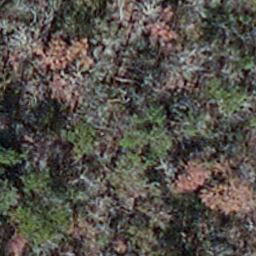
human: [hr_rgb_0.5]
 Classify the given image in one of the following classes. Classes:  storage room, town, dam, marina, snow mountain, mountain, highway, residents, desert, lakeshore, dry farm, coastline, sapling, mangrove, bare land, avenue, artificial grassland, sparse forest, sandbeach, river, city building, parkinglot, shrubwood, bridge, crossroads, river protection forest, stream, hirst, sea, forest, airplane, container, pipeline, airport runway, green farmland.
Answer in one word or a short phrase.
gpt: sapling